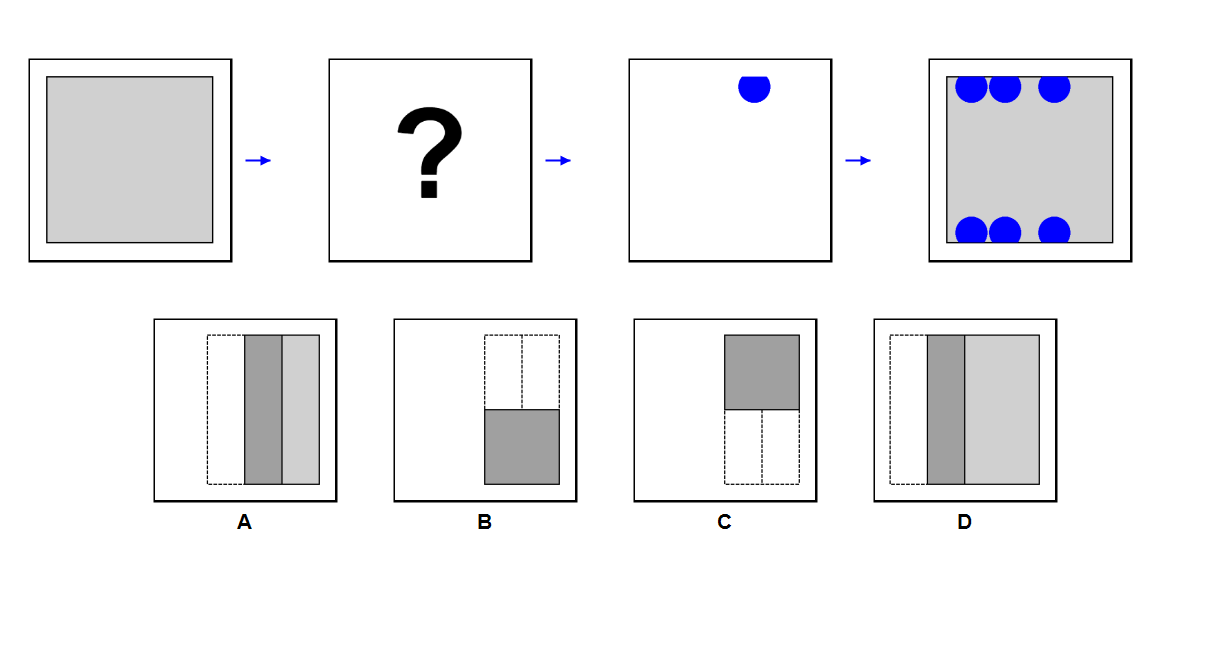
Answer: B